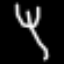
Label: fork